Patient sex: F
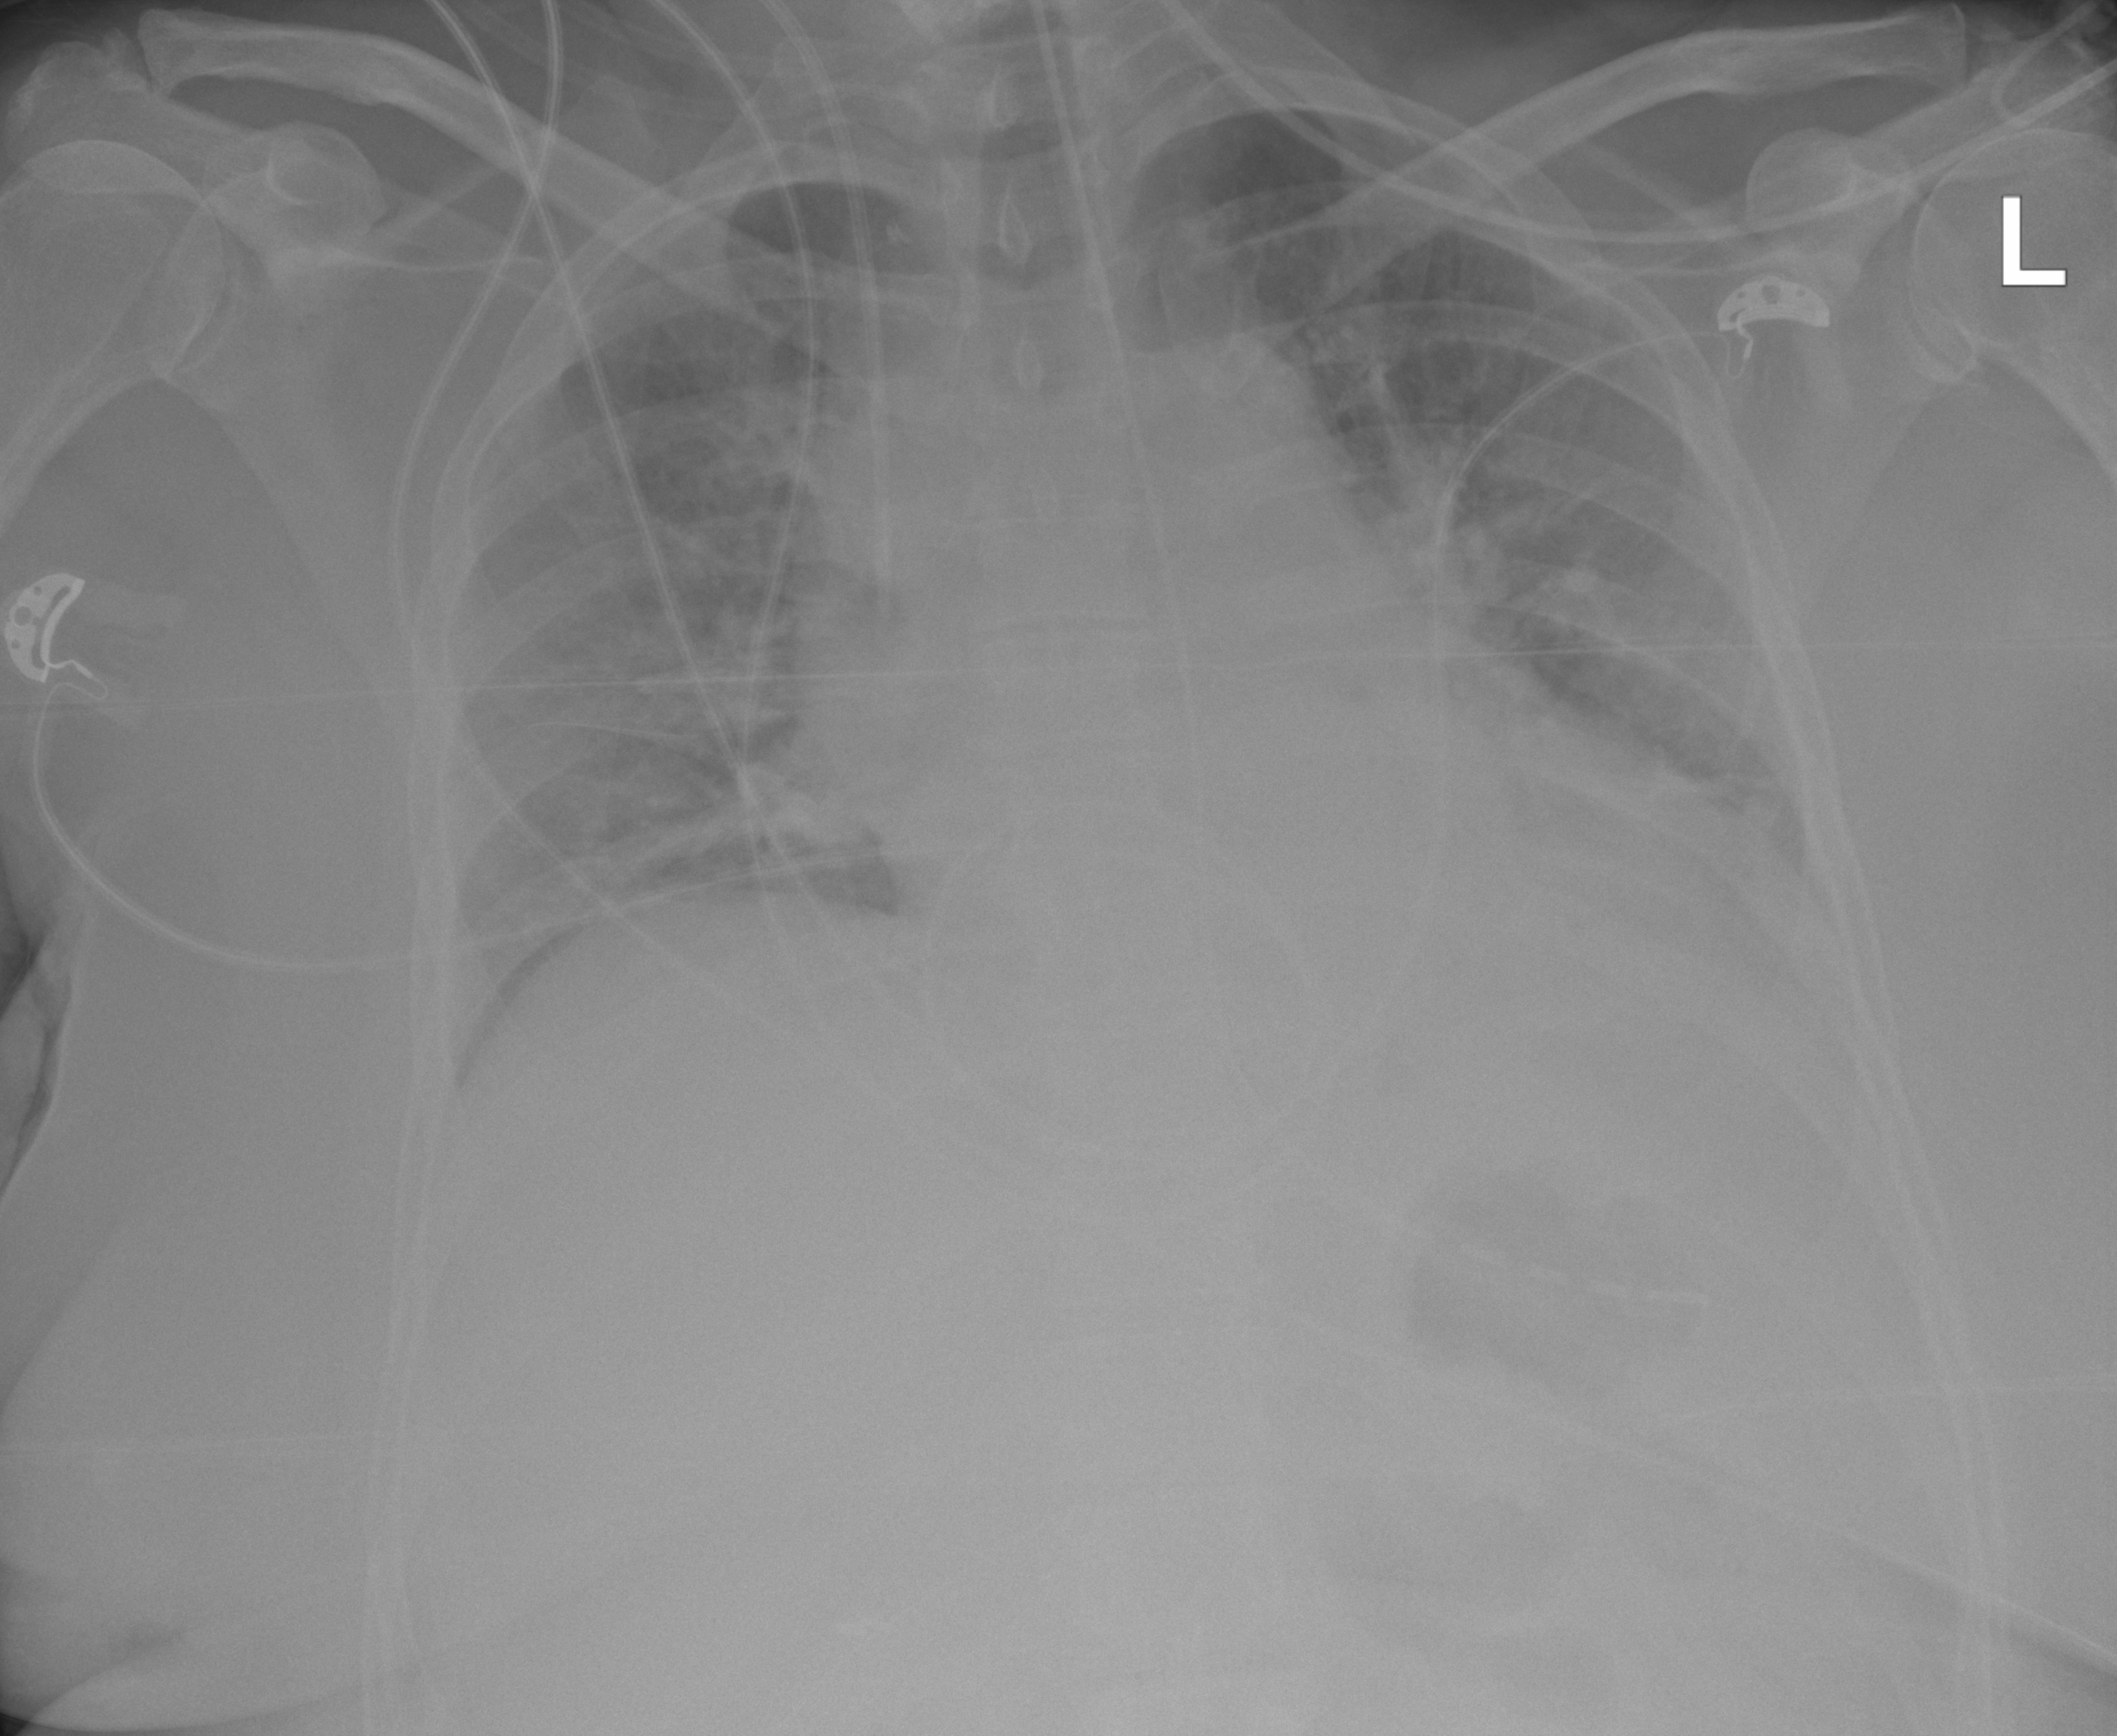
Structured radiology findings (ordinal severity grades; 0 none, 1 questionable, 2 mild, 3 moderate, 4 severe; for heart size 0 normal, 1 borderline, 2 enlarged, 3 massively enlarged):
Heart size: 2
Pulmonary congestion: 2
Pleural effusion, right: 0
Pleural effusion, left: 2
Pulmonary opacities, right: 1
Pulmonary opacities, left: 1
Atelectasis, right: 2
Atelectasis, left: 2